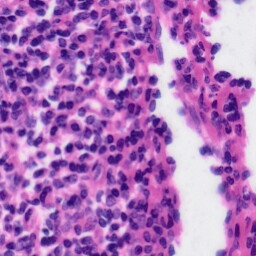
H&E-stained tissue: Tonsil